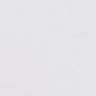
Metastatic tissue present: no